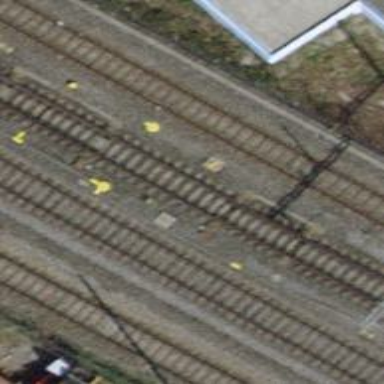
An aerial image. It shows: Railway switch.